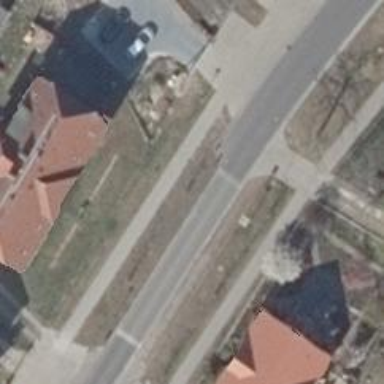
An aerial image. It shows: Residential road with separate sidewalks on both sides. The road surface is asphalt.